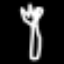
Label: fork